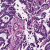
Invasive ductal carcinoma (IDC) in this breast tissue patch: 1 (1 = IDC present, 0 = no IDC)